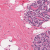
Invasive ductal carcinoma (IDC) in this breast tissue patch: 0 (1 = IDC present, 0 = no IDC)